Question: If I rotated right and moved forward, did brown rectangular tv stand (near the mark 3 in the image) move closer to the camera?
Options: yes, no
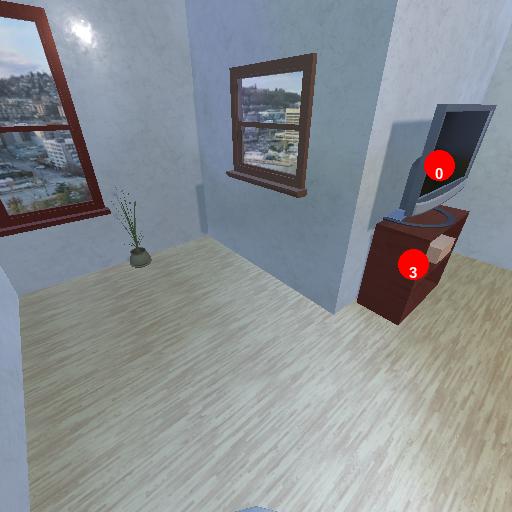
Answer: yes